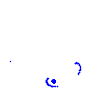
Particle: kaon